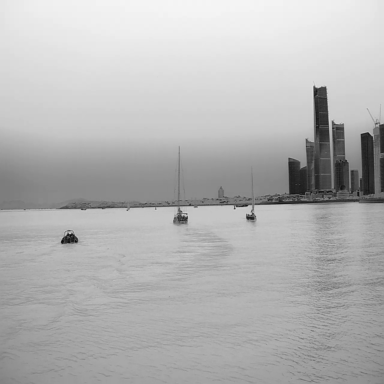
There are 12 objects shown in the infrared image, including four canoes, five sailboats, and three container_ships.